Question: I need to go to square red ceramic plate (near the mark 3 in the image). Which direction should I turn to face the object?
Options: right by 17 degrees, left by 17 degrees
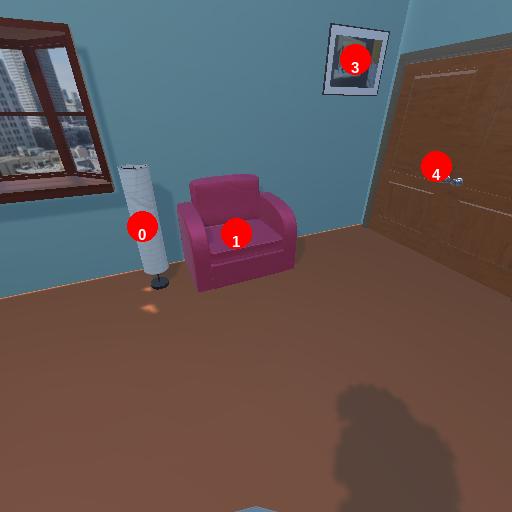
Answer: right by 17 degrees